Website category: auto
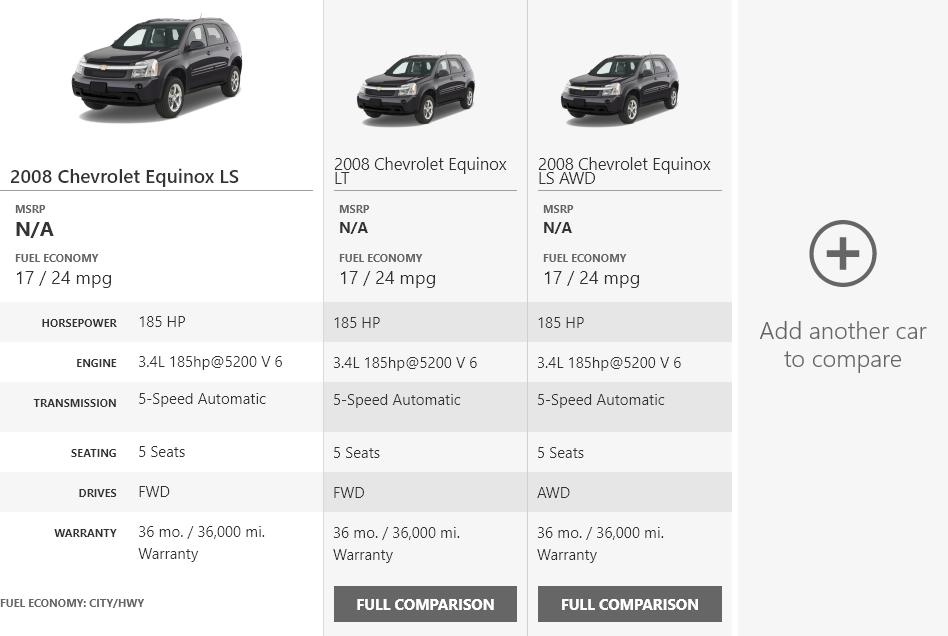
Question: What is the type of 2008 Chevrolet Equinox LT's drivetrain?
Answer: FWD

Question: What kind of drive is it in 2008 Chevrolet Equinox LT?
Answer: FWD

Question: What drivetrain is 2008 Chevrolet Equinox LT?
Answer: FWD

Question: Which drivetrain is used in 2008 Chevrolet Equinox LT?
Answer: FWD

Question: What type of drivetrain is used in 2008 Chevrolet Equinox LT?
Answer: FWD

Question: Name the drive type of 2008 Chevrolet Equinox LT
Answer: FWD

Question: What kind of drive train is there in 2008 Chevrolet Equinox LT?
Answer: FWD

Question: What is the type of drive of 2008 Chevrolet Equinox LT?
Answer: FWD

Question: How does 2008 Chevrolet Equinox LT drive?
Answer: FWD

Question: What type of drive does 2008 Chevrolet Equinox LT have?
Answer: FWD

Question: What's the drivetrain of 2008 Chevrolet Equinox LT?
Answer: FWD

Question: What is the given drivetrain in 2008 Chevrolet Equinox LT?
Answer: FWD

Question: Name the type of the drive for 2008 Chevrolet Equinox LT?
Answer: FWD

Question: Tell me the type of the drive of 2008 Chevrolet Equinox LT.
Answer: FWD

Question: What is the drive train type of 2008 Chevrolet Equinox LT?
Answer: FWD

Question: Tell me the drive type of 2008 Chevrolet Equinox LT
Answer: FWD

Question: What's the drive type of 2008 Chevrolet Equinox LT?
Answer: FWD

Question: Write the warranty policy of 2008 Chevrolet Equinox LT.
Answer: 36 mo. / 36,000 mi. Warranty

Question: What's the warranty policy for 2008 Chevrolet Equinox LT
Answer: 36 mo. / 36,000 mi. Warranty

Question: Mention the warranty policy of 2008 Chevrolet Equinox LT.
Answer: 36 mo. / 36,000 mi. Warranty

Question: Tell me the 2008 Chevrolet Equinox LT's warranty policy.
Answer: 36 mo. / 36,000 mi. Warranty